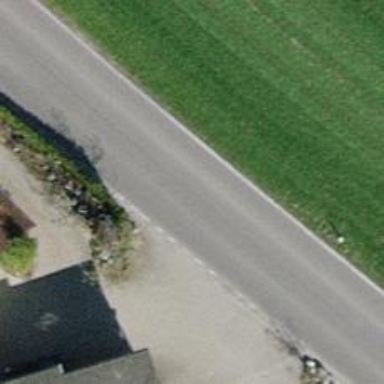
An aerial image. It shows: Secondary road with asphalt surface.